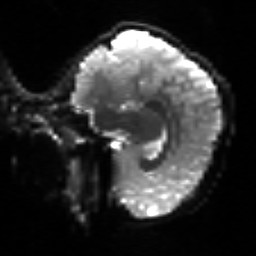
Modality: sbref
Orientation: sagittal
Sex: female
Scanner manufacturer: siemens
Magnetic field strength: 3 T
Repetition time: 5 s
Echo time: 0.071 s